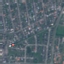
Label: Residential